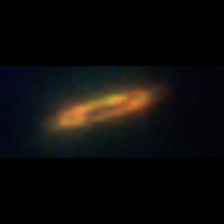
Taxon: Pennate
Group: Diatoms